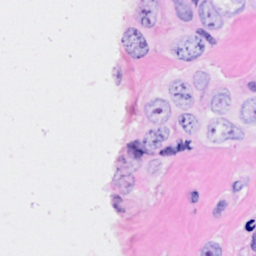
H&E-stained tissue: Breast